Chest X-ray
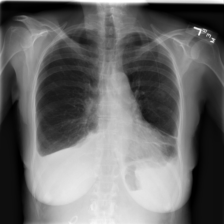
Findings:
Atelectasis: negative
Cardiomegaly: negative
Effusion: positive
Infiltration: positive
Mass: negative
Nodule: negative
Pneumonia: negative
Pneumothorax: negative
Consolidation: negative
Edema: negative
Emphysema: negative
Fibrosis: negative
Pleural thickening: negative
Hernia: negative